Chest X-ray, PA view. Patient: 9 years old, sex F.
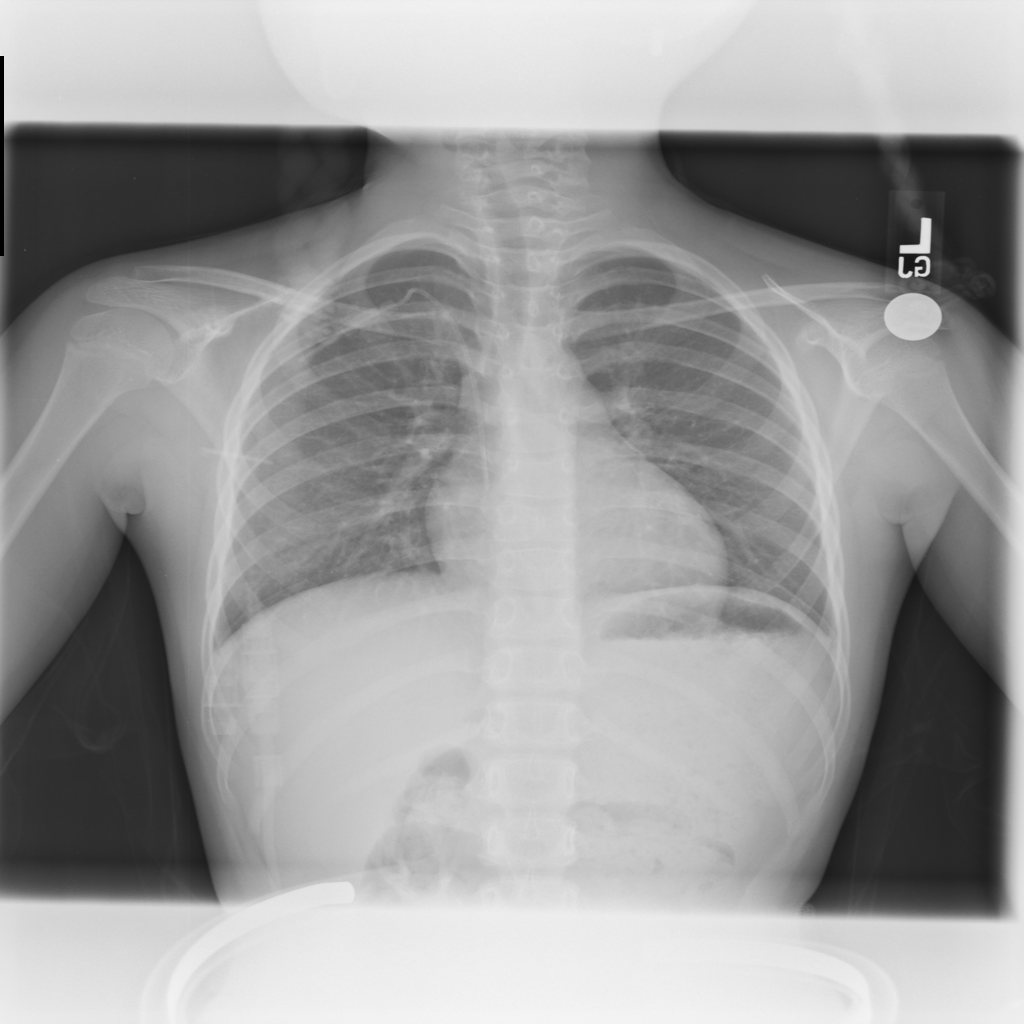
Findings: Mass